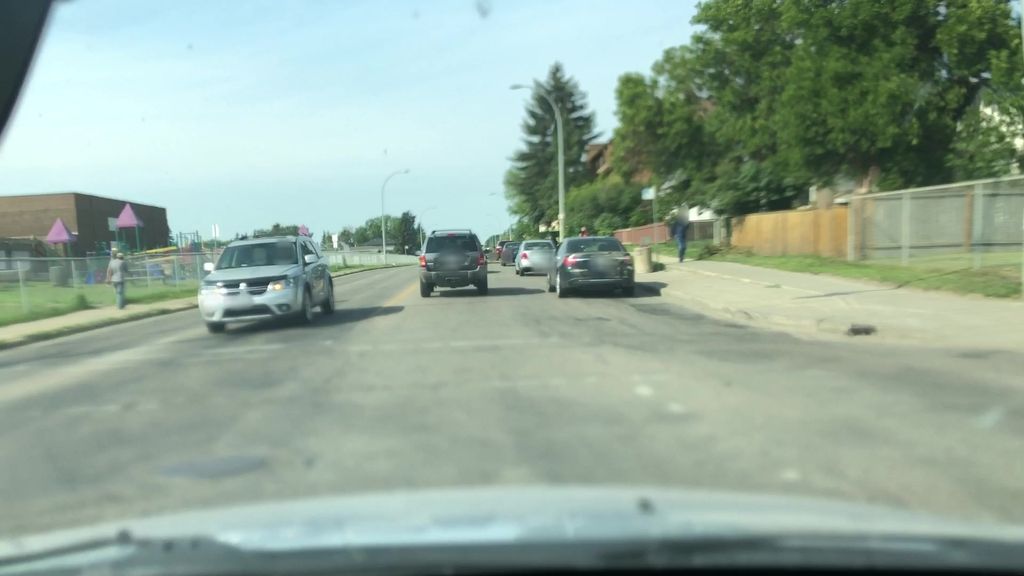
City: edmonton